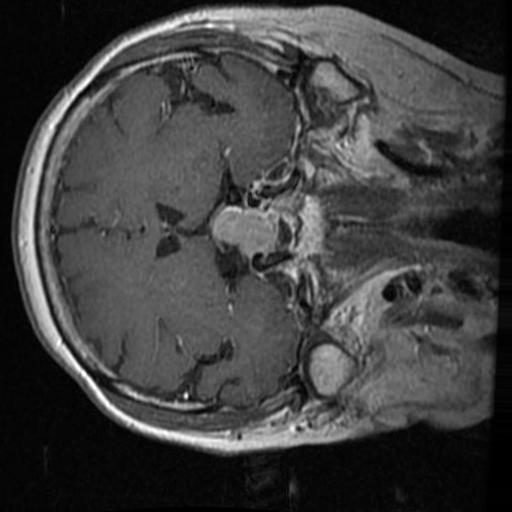
Label: brain_tumor